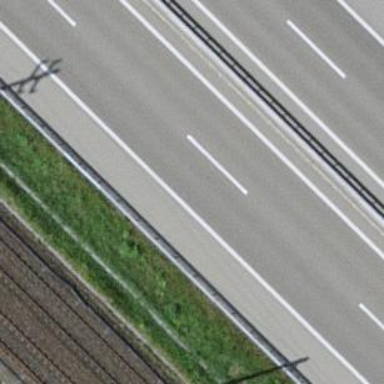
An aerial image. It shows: Asphalt motorway.